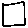
Label: square